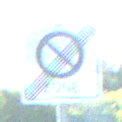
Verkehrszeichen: EndeEingeschraenktesHalteverbotZone
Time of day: MorningAfternoon
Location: Outdoor (Nature)
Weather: Clear
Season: NotSpecified
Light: Natural